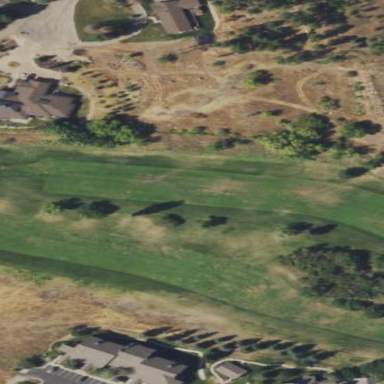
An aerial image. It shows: Mowed grass area used as golf fairway.